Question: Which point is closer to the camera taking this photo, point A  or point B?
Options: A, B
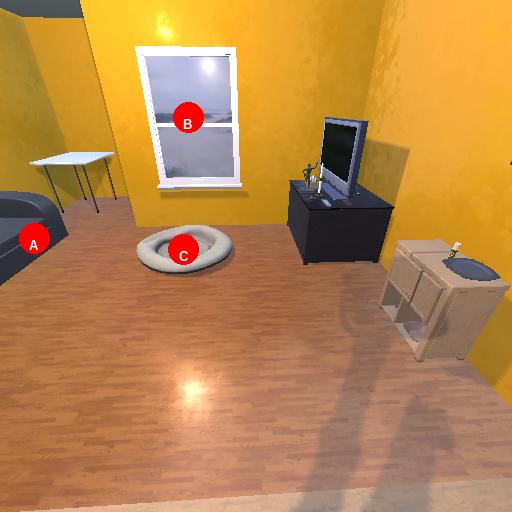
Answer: A